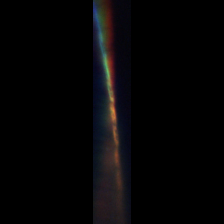
Taxon: Psuedo-nitzschia
Group: Diatoms